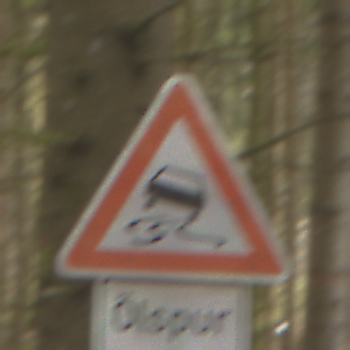
Verkehrszeichen: SchleuderOderRutschgefahr
Zusatzzeichen unten: HinweiseAufGefahrenDurchVerbaleAngabe1
Umgebung: Outdoor, Nature
Tageszeit: MorningAfternoon
Wetter: Overcast
Licht: Natural
Jahreszeit: Winter
Kontrast: LowContrast